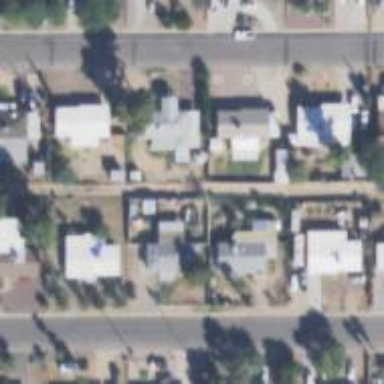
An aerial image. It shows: Alley classified as service road.